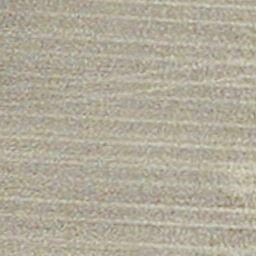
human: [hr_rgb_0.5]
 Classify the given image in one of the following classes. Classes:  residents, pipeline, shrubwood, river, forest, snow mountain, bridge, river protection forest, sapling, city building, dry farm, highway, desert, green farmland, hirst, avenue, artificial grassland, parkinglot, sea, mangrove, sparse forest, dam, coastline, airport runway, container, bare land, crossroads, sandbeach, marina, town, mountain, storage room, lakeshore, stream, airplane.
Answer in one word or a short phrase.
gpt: dry farm